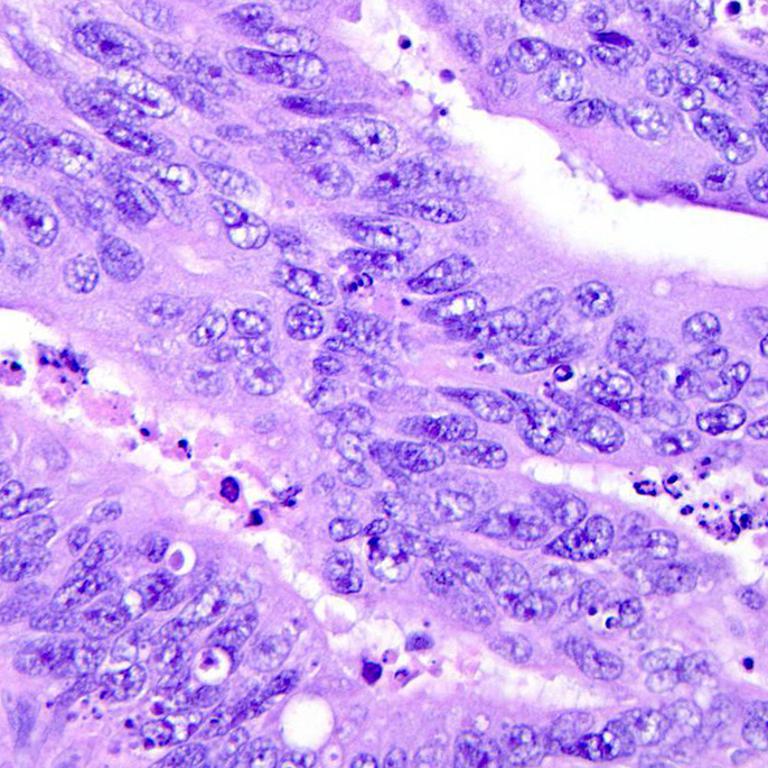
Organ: colon
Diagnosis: adenocarcinomas